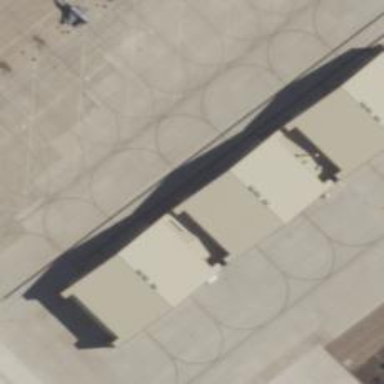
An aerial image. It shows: Hangar building at the airport.